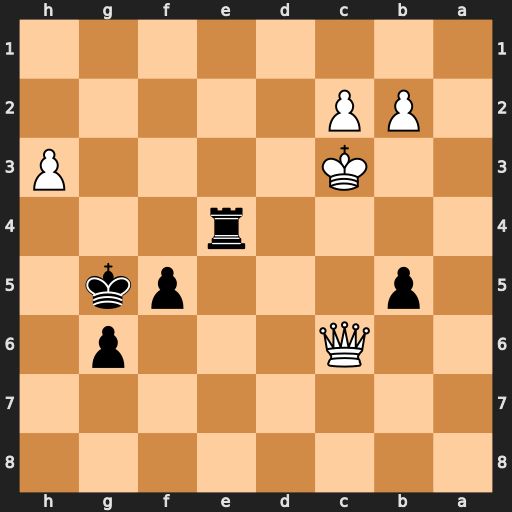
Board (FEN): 8/8/2Q3p1/1p3pk1/4r3/2K4P/1PP5/8
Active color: b
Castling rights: -
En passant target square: -
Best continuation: Rc4+ Qxc4 bxc4 b3 cxb3